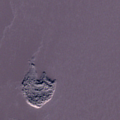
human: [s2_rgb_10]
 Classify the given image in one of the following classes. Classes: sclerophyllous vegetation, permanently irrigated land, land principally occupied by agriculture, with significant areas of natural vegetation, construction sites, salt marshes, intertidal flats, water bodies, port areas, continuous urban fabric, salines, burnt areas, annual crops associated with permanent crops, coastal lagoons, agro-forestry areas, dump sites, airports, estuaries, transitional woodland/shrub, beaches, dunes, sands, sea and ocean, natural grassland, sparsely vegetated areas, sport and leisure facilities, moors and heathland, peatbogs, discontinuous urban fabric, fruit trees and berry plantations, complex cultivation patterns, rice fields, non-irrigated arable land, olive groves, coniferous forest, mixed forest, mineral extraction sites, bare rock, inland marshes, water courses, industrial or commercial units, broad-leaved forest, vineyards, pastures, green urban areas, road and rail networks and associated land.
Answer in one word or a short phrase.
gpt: sea and ocean